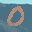
Label: 0